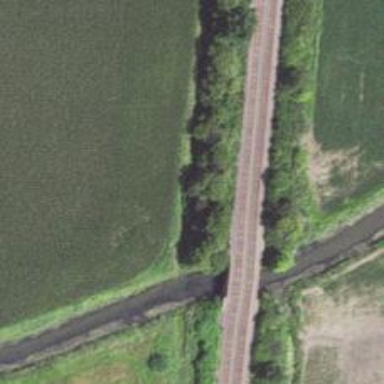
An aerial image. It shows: Railway bridge.